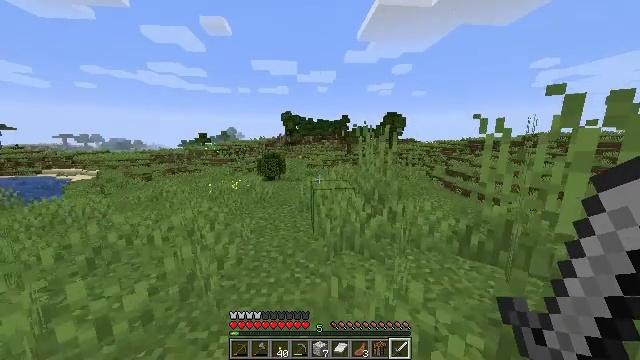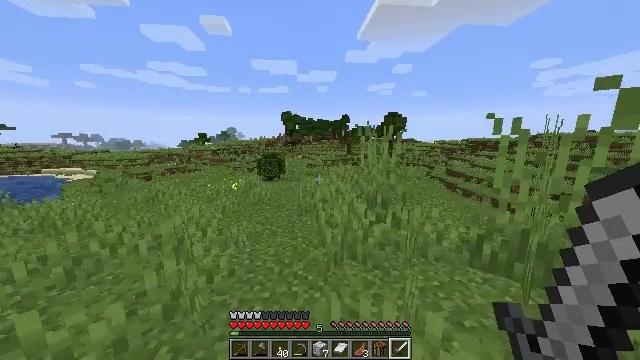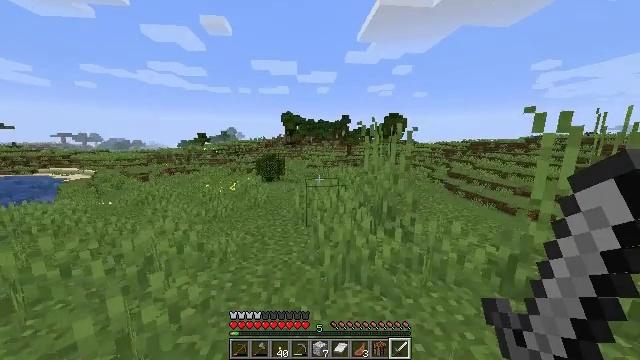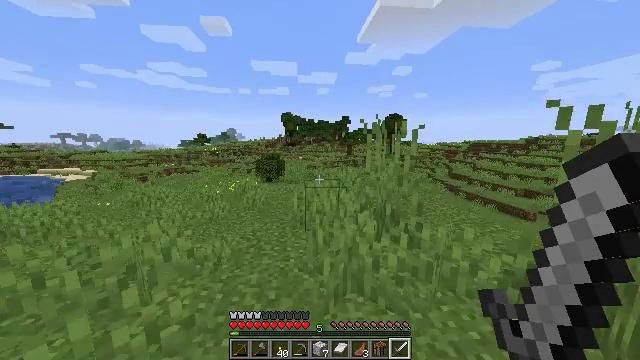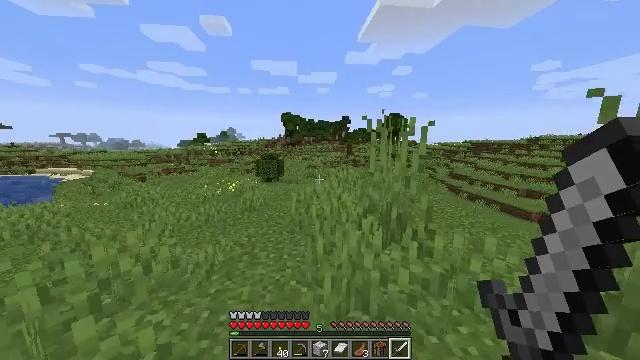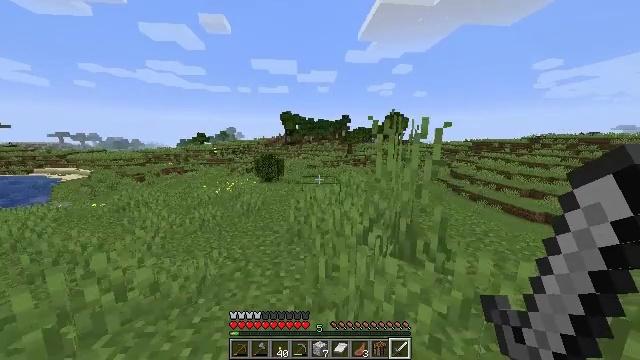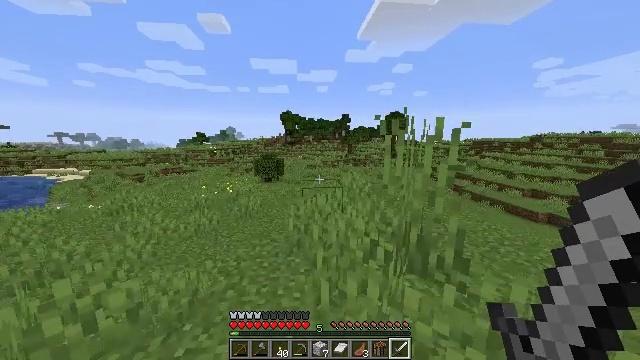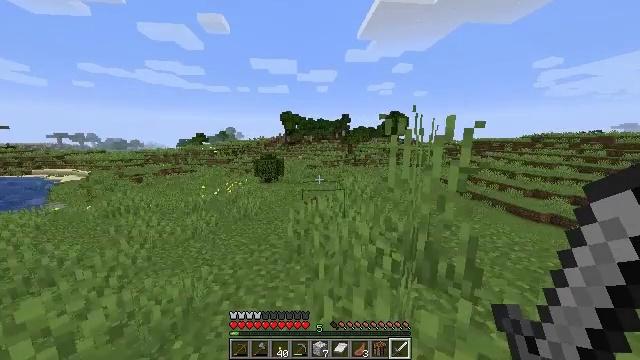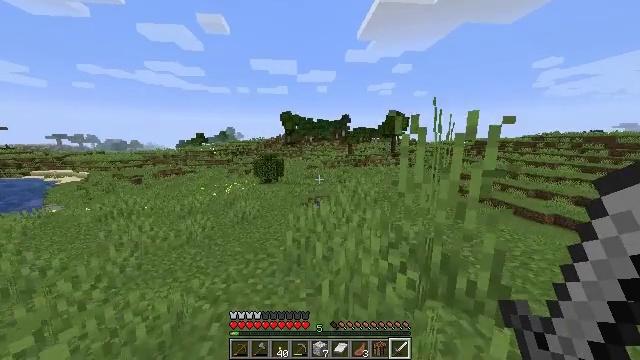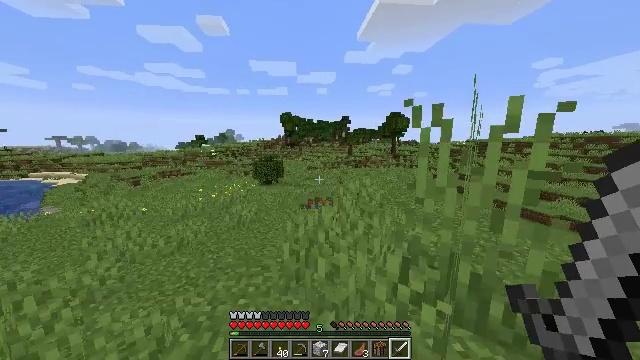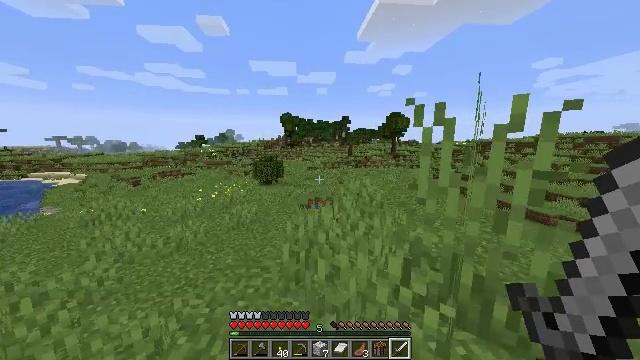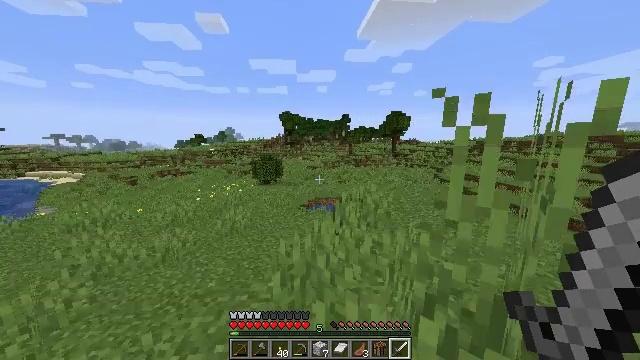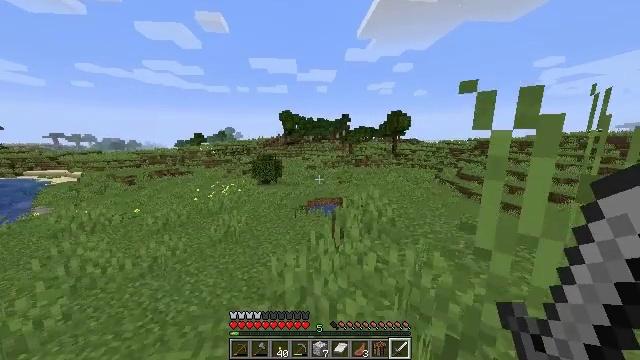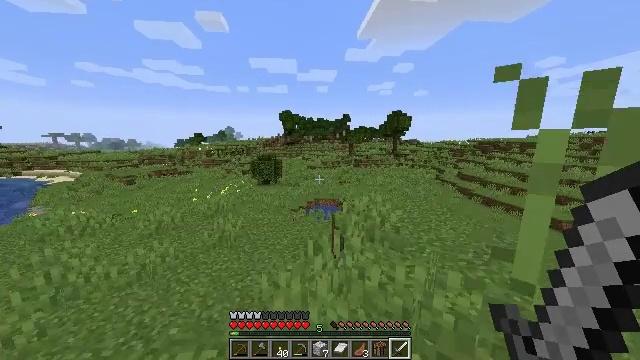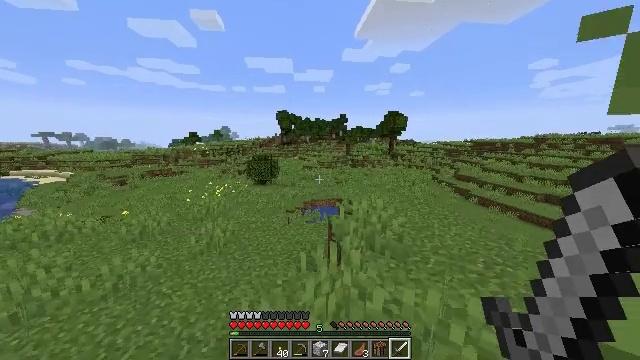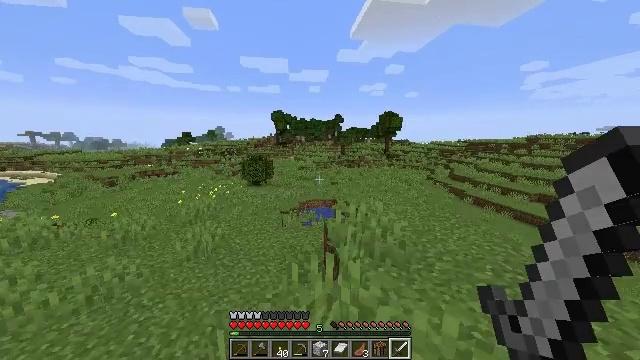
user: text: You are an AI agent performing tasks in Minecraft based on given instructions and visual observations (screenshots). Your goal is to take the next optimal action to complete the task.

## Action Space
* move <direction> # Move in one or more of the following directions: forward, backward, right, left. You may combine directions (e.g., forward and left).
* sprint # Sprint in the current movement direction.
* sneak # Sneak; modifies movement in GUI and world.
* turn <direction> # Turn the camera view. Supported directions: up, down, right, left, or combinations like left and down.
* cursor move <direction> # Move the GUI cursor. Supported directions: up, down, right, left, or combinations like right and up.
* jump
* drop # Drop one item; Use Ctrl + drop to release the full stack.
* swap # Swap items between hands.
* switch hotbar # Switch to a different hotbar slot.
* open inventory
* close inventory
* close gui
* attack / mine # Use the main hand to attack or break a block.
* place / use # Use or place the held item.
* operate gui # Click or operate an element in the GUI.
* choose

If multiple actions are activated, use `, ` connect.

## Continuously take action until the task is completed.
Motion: motion action
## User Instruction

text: Attack the sunflower to harvest it.
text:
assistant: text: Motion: move forward, sprint
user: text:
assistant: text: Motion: move forward, sprint
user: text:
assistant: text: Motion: move forward, sprint
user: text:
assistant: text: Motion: move forward, sprint
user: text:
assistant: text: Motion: move forward, sprint
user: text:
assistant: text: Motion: move forward, sprint
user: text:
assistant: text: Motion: move forward, sprint
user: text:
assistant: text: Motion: move forward, sprint
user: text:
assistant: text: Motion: move forward, sprint
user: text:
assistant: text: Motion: move forward, sprint
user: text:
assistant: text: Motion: move forward, sprint
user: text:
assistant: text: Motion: move forward, sprint
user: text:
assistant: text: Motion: move forward, sprint
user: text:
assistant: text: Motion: move forward, sprint
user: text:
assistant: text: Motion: move forward, sprint, turn right
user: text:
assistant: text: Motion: move forward, sprint
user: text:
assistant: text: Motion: move forward, sprint
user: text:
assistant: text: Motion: move forward, sprint
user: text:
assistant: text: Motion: move forward, sprint
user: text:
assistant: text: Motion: move forward, sprint
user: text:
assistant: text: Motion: move forward, sprint
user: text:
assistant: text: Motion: move forward, sprint
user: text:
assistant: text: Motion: move forward, sprint
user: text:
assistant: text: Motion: move forward, sprint
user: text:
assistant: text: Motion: move forward, sprint
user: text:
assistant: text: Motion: move forward, sprint, turn right
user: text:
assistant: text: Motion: move forward, sprint
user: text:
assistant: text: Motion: move forward, sprint, turn right
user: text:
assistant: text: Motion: move forward, sprint, turn right
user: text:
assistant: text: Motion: move forward, sprint, turn right